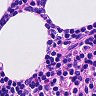
Metastatic tissue present: no